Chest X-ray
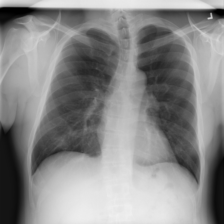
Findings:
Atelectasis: negative
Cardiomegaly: negative
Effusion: negative
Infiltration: negative
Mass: negative
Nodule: negative
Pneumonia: negative
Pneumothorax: negative
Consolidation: negative
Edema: negative
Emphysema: negative
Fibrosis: negative
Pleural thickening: negative
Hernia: negative